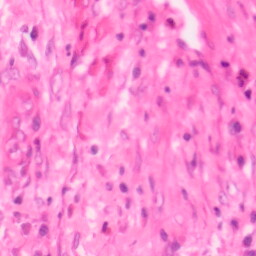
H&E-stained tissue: Colon